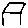
Label: house